Field crop: maize
Growth stage: 1
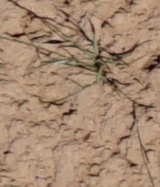
Species: lolium